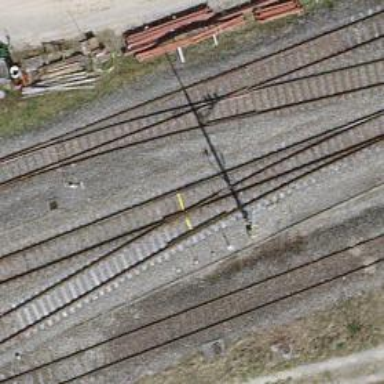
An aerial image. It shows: Single-track electrified railway service yard with contact line for trains.